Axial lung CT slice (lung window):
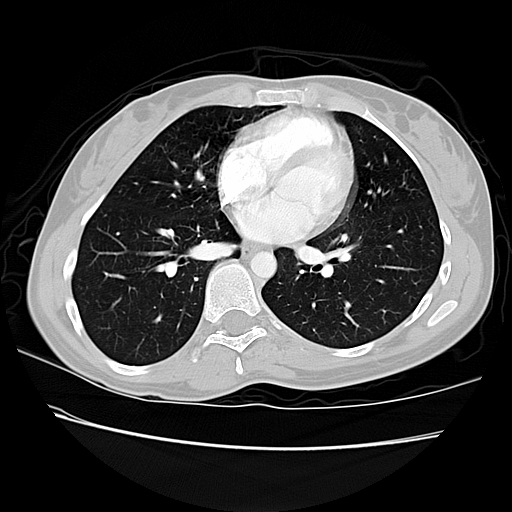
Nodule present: no